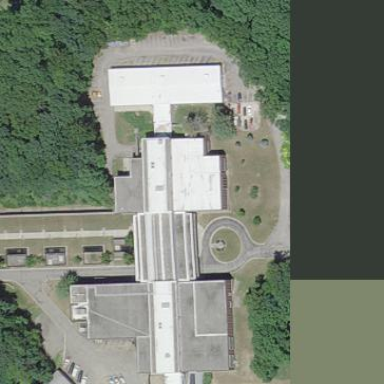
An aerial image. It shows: College building.